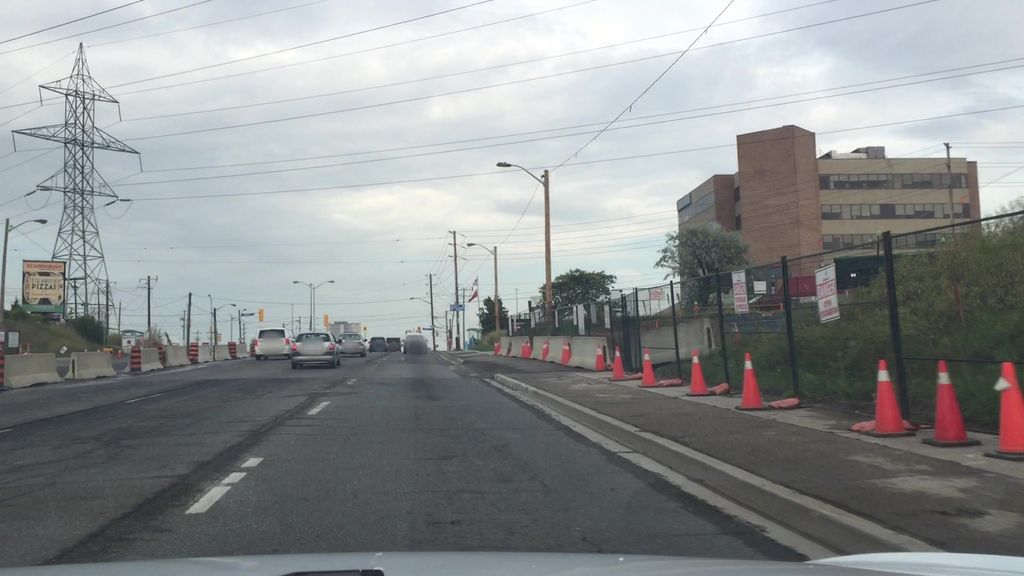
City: toronto